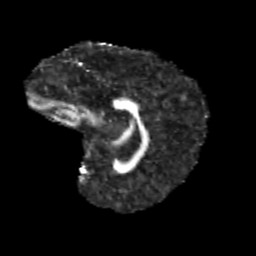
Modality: FA
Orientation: sagittal
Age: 9
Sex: male
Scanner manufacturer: siemens
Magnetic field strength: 3 T
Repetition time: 3.8 s
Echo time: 0.07 s